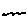
Label: zigzag